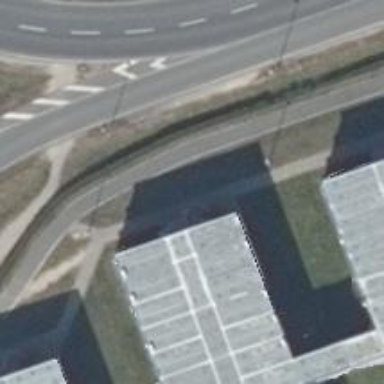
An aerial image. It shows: Footway.